問題: 正三角形ABC、DEFがあり、点Eは線分AB上、点Fは線分AC上にあります。また、点Dは直線EFに関して点Aと同じ側にあります。AB＝24、BE＝5、DG:CG＝1:3のとき、線分CFの長さはいくつですか。
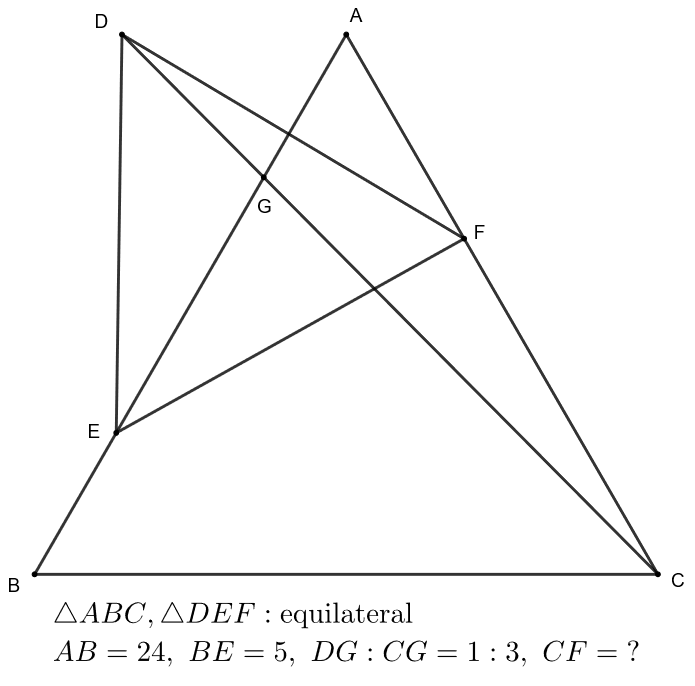
解答: ∠EDF＝∠EAFより点Aは正三角形DEFの外接円上の点であるから∠EAD＝60°でAD//BC。これよりDG:CG＝AD:BCなのでAD＝8。またAD＝AE－AF＝CF－BEより解答は13。
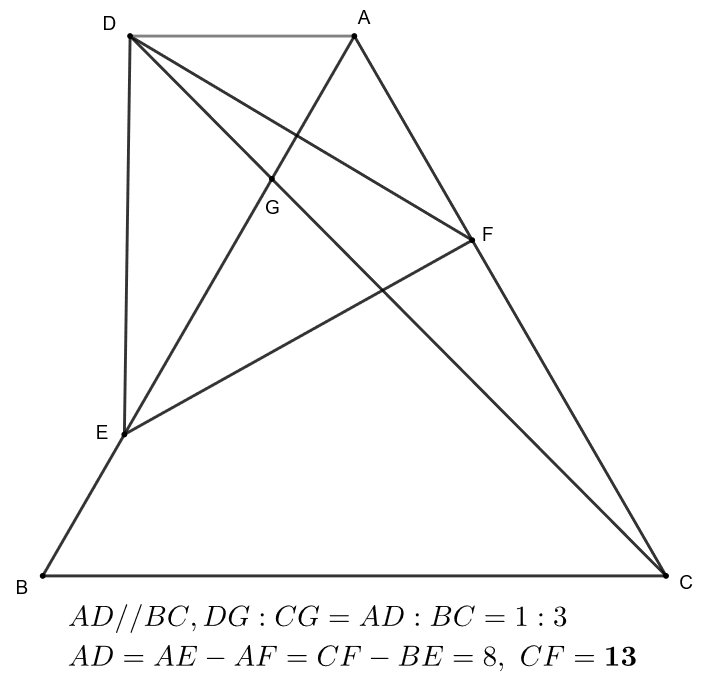
答え: 13
タグ: 正三角形、有名図形